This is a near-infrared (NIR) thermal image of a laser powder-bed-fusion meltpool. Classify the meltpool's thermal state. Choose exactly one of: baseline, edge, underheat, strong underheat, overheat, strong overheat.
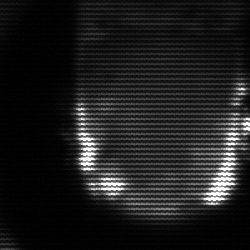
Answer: baseline